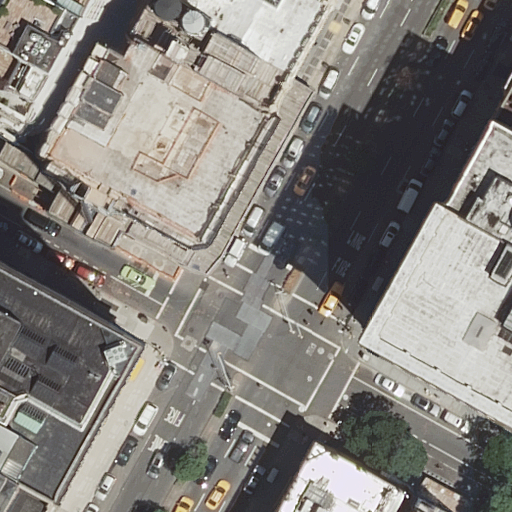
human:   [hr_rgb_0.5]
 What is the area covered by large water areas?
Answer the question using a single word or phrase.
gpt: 0m2

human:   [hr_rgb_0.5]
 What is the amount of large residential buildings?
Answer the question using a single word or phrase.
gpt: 4

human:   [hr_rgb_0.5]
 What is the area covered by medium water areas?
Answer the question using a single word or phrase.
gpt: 0m2

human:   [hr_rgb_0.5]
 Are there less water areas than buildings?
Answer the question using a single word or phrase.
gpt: yes

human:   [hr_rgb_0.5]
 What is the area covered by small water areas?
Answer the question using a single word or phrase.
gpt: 0m2

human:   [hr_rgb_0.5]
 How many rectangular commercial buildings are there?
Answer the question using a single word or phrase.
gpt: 0

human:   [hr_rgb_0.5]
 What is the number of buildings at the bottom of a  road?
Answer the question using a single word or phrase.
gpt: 3

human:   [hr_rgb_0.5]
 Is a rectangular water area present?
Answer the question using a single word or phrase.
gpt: no

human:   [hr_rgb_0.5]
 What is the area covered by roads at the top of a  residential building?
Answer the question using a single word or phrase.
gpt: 0m2

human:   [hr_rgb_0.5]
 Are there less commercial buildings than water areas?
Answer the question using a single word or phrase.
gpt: no

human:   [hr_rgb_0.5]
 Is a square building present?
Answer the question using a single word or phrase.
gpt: no

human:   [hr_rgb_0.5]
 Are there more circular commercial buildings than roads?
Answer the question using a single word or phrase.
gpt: no

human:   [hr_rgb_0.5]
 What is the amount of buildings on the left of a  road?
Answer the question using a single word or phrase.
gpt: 9

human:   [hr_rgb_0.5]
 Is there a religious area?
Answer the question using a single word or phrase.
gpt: no

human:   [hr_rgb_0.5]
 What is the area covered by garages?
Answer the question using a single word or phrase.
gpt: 0m2

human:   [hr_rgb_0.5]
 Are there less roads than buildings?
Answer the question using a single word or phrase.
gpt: yes

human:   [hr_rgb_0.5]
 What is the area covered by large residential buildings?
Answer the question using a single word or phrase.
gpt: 2729m2

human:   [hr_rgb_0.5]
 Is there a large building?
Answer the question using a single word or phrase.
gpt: yes

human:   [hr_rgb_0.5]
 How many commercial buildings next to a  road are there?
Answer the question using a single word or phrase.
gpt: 0

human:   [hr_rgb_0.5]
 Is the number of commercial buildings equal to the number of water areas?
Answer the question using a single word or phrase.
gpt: yes

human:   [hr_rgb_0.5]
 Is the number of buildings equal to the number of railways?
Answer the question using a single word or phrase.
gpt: no

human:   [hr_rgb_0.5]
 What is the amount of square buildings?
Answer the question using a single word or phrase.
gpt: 0

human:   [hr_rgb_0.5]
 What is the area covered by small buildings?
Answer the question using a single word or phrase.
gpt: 53m2

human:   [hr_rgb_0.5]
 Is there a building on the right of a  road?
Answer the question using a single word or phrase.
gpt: yes

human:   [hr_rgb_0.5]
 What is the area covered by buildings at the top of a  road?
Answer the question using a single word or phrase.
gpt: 3117m2

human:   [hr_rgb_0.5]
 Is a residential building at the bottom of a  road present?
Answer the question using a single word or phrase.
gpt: yes

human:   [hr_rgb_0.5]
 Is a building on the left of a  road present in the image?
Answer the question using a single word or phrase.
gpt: yes

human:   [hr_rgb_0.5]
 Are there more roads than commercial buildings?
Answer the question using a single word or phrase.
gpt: yes

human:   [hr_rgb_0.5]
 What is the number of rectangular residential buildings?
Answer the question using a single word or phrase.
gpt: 9

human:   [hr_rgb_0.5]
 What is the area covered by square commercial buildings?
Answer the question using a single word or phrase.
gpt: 0m2

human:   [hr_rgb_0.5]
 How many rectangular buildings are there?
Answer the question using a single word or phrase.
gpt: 9

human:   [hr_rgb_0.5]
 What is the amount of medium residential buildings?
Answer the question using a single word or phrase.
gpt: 7

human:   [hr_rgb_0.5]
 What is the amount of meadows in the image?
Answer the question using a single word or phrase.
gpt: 0

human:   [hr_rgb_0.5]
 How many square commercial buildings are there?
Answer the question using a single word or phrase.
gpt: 0

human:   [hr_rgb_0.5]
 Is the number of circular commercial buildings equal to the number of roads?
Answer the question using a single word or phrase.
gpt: no

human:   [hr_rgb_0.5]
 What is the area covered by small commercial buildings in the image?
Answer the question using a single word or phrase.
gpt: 0m2